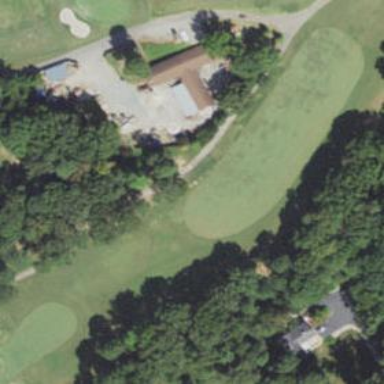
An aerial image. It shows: Golf fairway surrounded by grass.